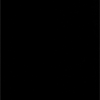
Label: dusty